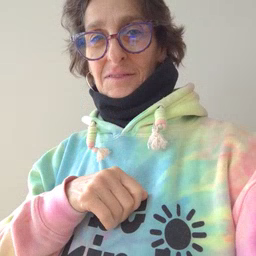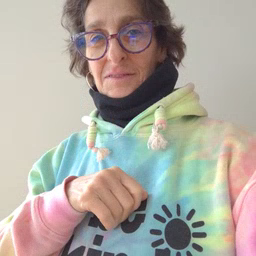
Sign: goose